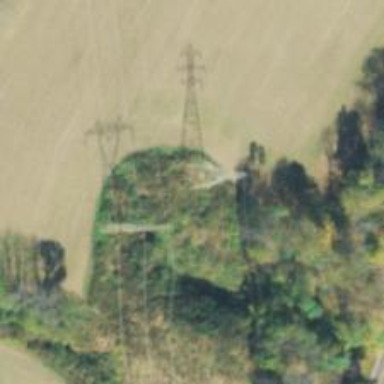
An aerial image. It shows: Lattice structure tower.